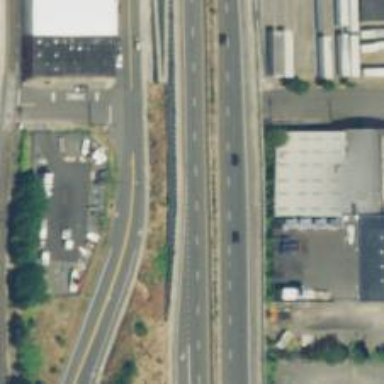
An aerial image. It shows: Expressway with asphalt surface. The road is trunk highway with embankment.